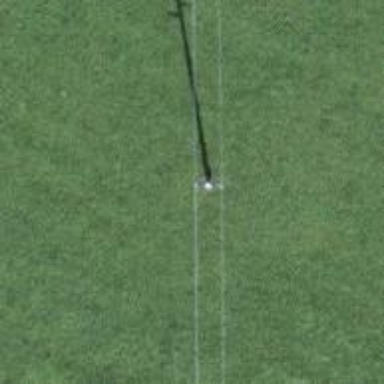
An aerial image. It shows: Power pole.